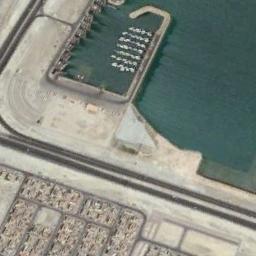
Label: harbor